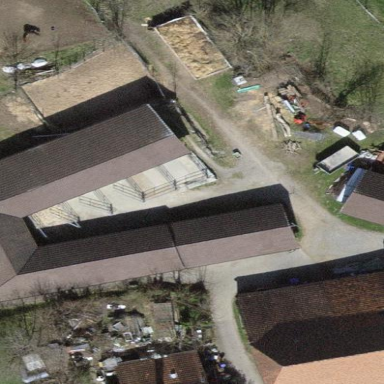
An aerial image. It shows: Simple house.